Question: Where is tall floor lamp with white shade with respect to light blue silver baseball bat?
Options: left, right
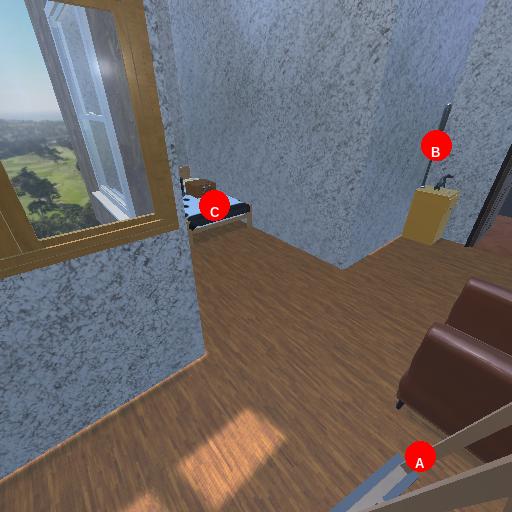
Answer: left